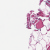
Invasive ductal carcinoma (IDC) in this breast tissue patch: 0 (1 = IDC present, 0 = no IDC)